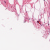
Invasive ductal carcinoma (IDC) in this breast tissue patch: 0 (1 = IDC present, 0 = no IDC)